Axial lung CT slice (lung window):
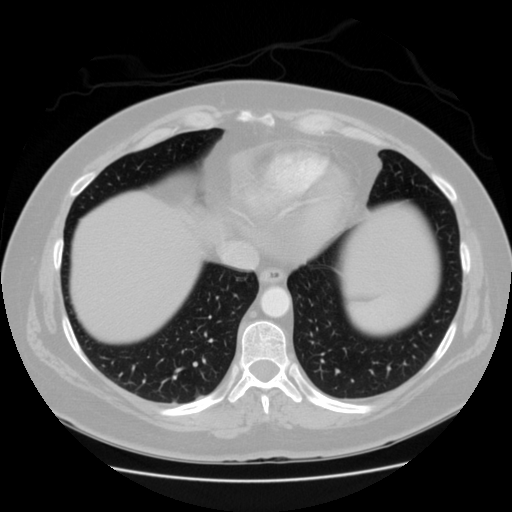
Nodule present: no